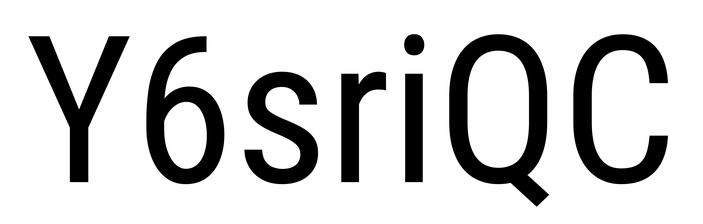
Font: Roboto_Condensed_Regular